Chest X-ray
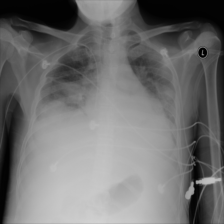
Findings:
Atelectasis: negative
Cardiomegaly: negative
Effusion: negative
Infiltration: negative
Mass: negative
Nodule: negative
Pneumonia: negative
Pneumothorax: negative
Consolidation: negative
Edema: negative
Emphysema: negative
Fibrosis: negative
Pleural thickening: negative
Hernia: negative